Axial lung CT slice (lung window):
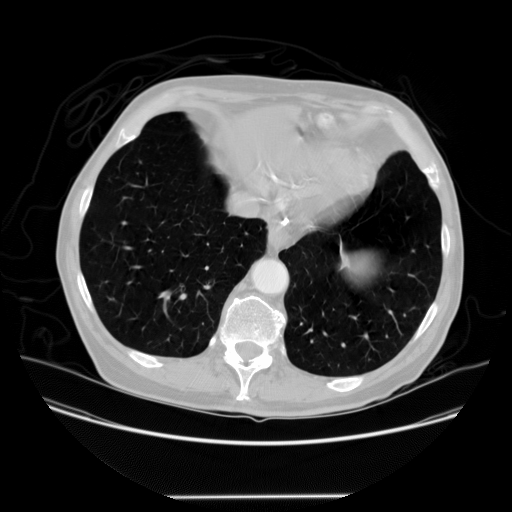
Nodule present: no